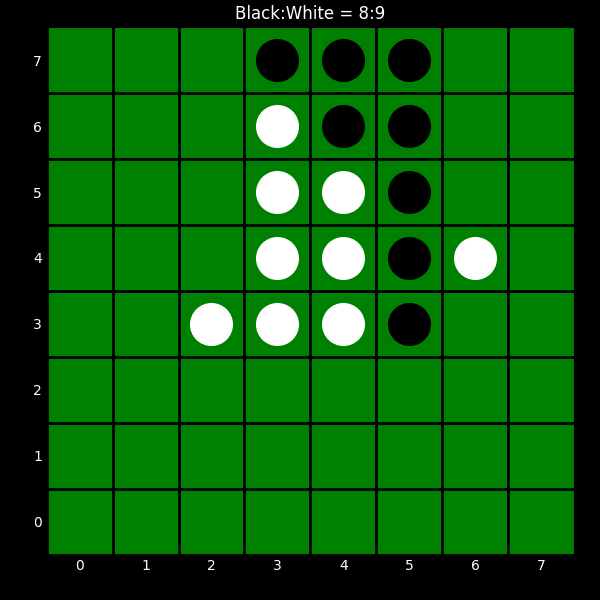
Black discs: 8
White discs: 9